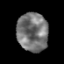
Tissue: prostate
Cell type: Epithelial cells
Senescence score: 0.3448
Nuclear area (px): 1172
Mean DAPI intensity: 117.376